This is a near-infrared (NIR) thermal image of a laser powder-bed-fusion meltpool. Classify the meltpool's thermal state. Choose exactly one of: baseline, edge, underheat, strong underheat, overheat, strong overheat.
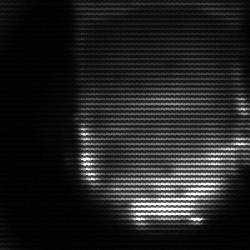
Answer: baseline